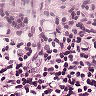
Metastatic tissue present: no